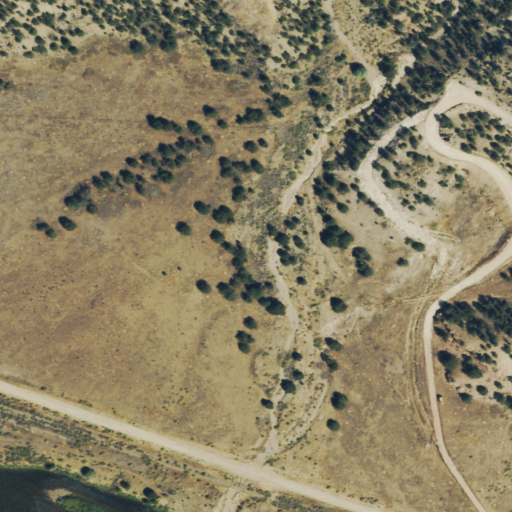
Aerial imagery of valley in Colorado named Falls Gulch containing shrub, evergreen forest, grassland, open water, and herbaceous wetlands